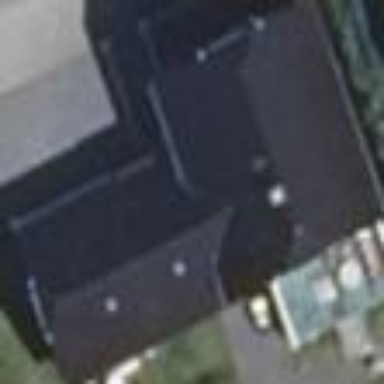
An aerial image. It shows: White house with gabled roof oriented along its length. The roof is black.